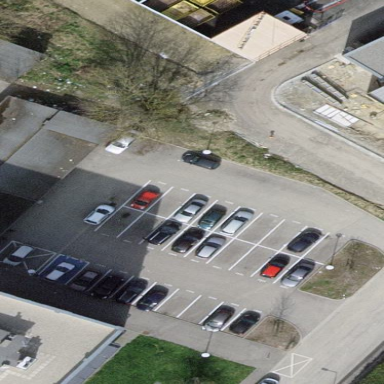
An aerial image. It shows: Parking area with surface.